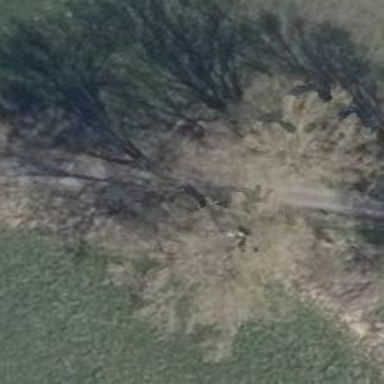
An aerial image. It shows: Row of trees in natural setting.